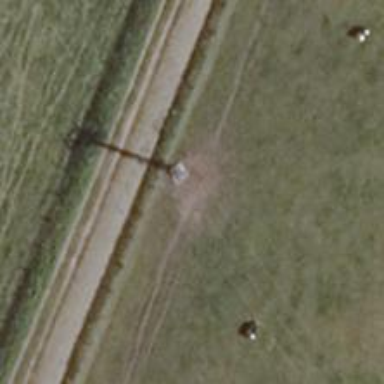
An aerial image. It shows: Power pole.